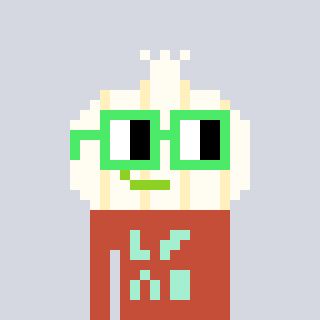
a pixel art character with square light green glasses, a garlic-shaped head and a rust-colored body on a cool background